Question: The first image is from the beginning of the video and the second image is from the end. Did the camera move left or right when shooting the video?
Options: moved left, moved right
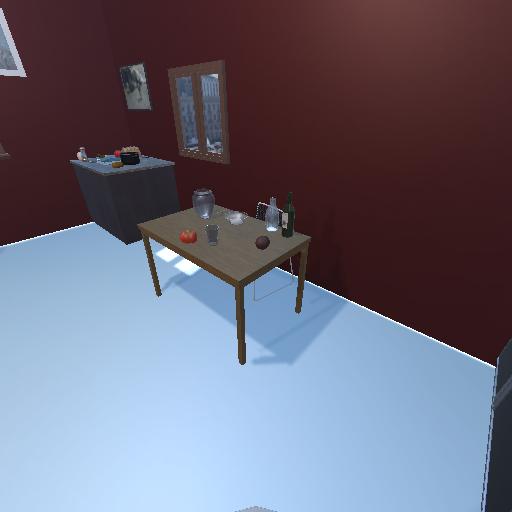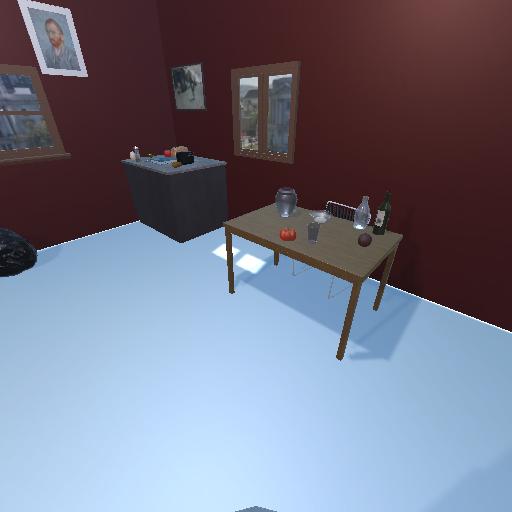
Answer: moved left